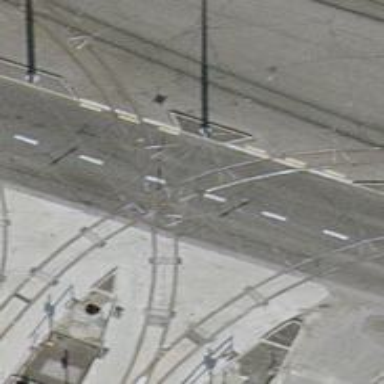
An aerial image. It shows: Tram railway running through yard with contact lines for electrification.